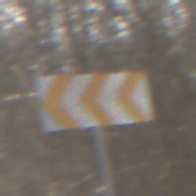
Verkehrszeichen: RichtungstafelnInKurvenGrossRechts
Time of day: MorningAfternoon
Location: Outdoor (Nature)
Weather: Clear
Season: Winter
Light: Natural